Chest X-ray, PA view. Patient: 44 years old, sex M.
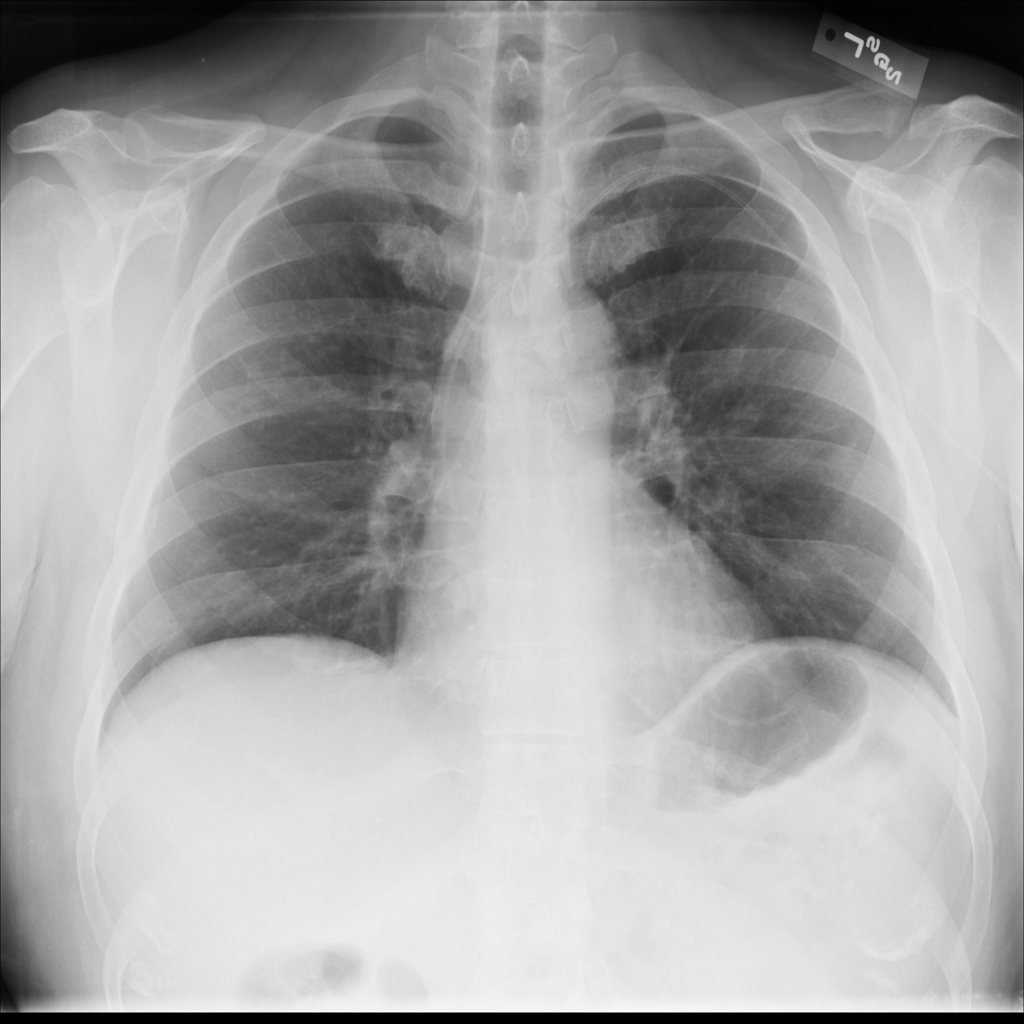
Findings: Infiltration